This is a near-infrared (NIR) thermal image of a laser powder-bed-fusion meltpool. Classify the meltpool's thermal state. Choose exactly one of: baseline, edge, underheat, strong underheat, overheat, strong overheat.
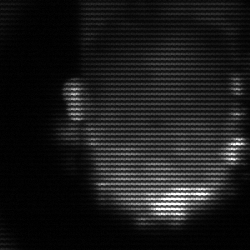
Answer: baseline